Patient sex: F
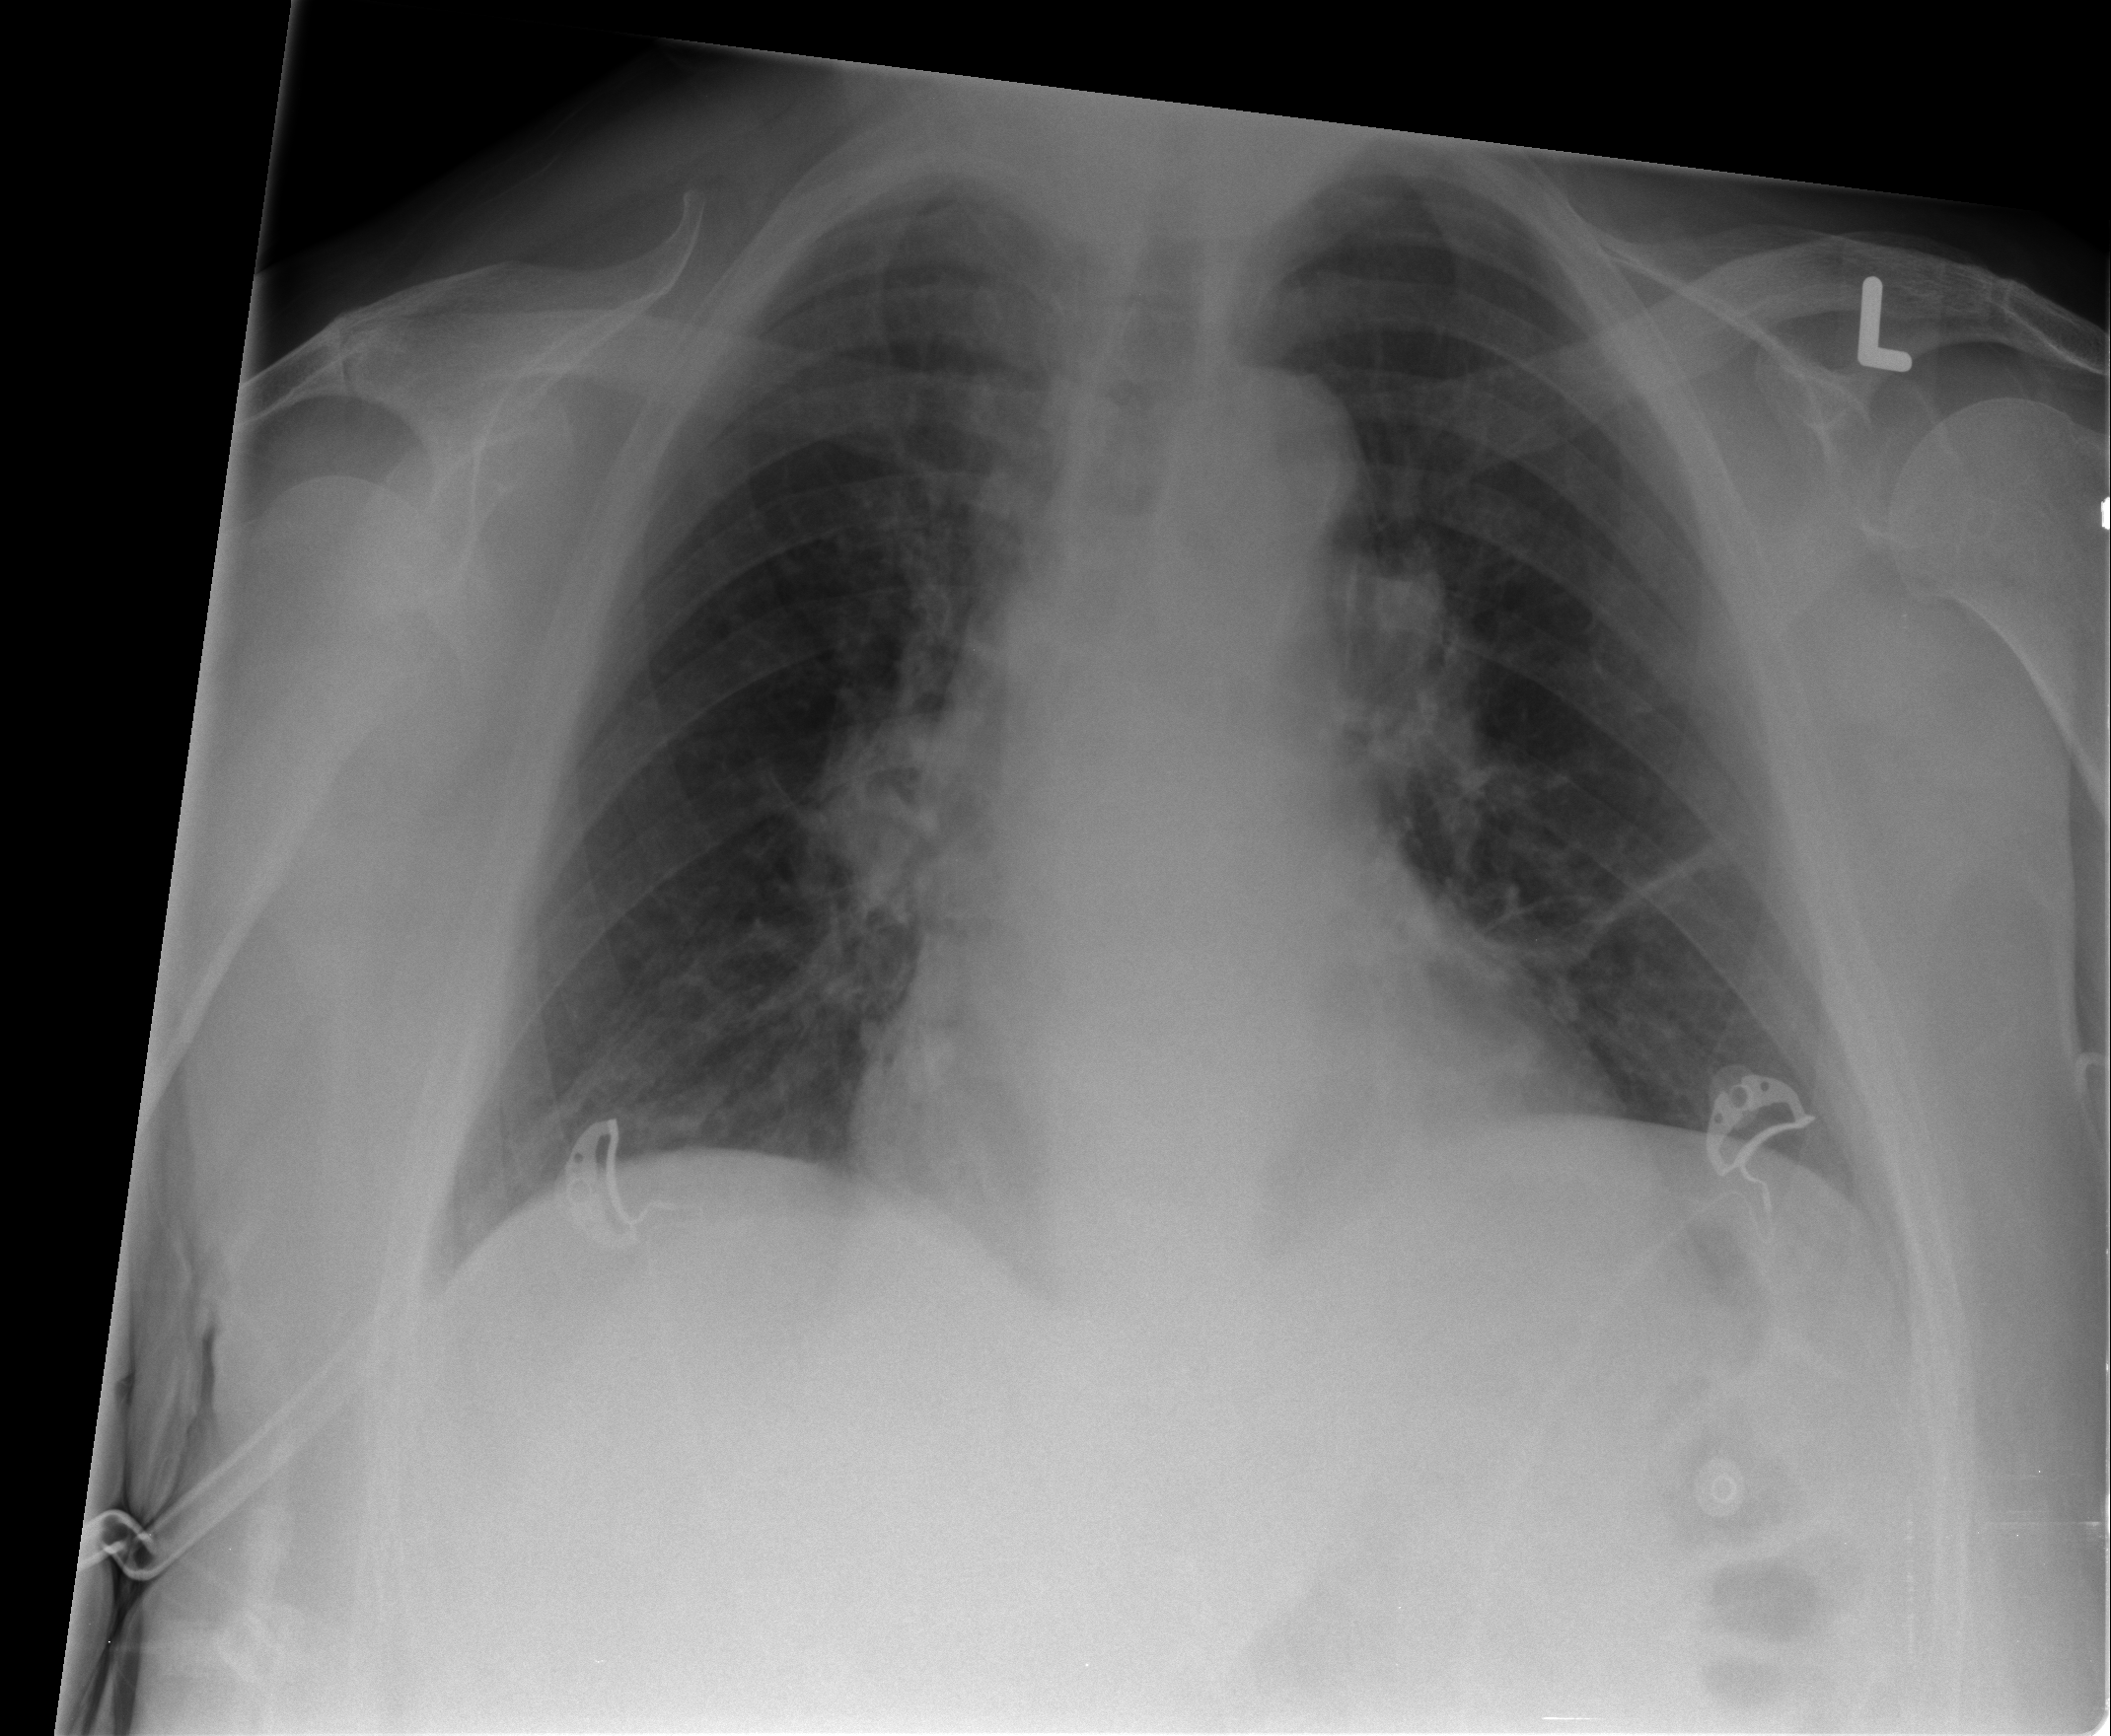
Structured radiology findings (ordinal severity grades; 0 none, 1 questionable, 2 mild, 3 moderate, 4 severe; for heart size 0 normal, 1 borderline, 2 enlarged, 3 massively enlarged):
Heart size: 2
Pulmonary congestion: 0
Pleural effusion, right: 0
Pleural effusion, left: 0
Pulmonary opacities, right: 0
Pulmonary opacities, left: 0
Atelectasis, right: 0
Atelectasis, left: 1